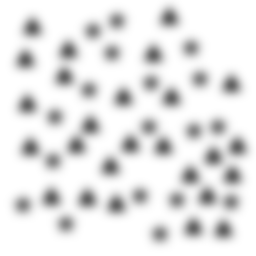
Squares: 0
Triangles: 26
Stars: 18
Total shapes: 44